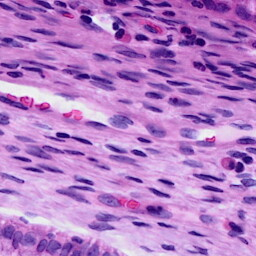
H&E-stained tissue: Cervix